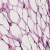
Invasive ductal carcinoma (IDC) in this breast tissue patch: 0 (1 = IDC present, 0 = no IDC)